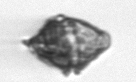
Label: Kryptoperidinium_triquetrum